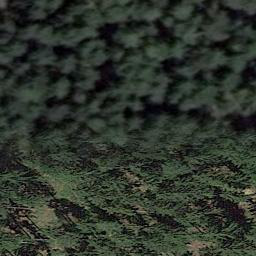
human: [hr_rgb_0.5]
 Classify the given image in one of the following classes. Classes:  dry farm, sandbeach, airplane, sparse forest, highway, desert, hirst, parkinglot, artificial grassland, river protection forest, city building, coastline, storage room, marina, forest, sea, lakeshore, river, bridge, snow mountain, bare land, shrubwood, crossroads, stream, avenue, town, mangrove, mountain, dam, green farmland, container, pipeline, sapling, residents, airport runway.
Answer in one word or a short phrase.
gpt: forest